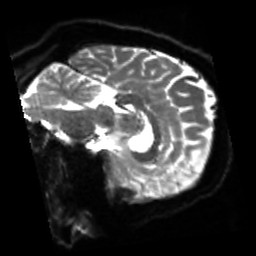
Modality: sbref
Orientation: sagittal
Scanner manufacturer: siemens
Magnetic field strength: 3 T
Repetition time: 4 s
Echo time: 0.0594 s